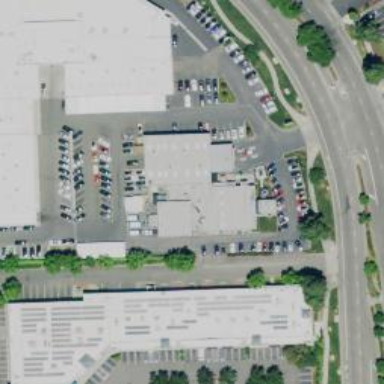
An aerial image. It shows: Commercial building.